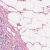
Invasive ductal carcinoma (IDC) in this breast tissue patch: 1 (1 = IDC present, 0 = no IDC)